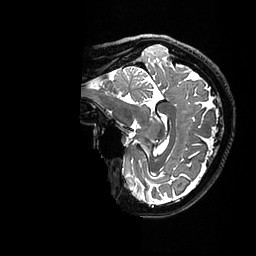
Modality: T2w
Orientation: sagittal
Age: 46
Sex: female
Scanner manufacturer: ge
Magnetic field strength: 3 T
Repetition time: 3.202 s
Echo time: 0.06575 s